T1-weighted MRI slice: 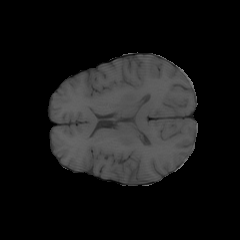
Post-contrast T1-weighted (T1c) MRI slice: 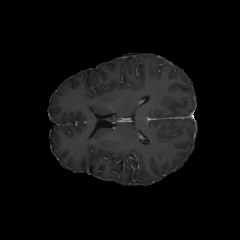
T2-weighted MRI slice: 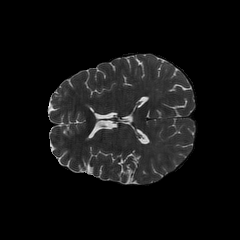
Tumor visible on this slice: no